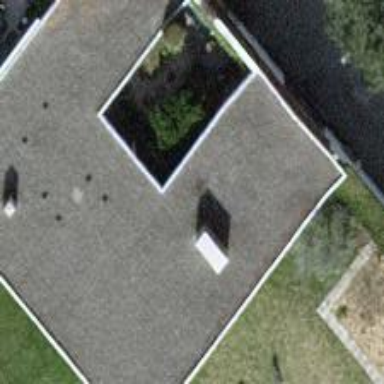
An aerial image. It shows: Detached building.